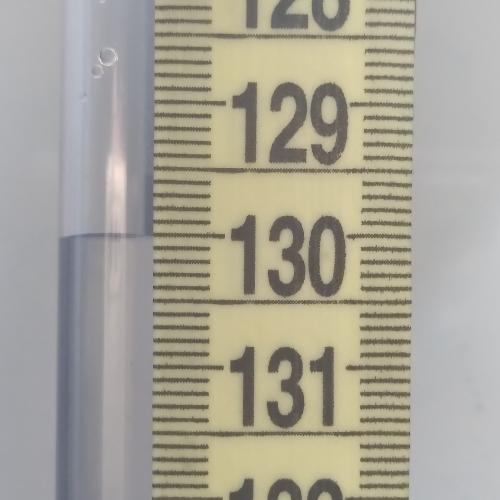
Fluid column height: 130.0 cm